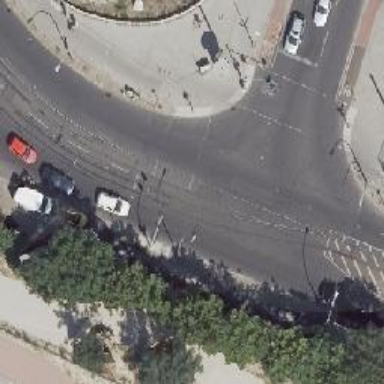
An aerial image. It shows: Road crossing with traffic signals.